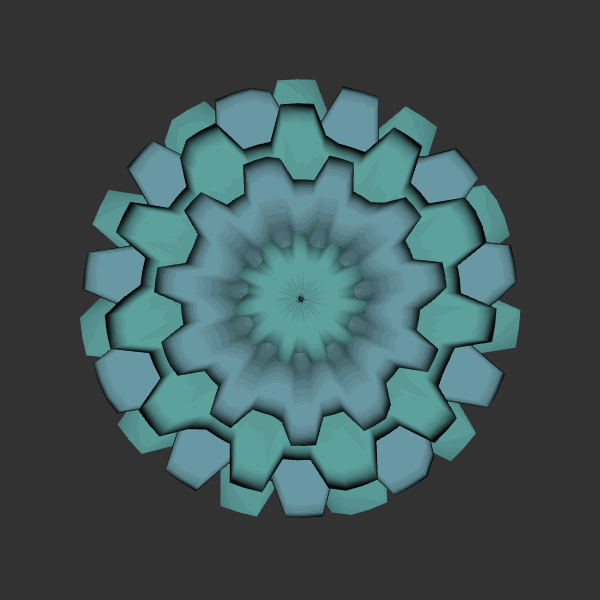
Background: dark